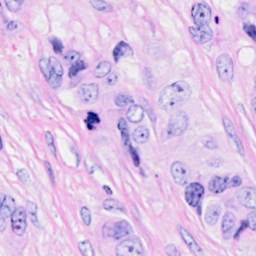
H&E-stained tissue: Breast